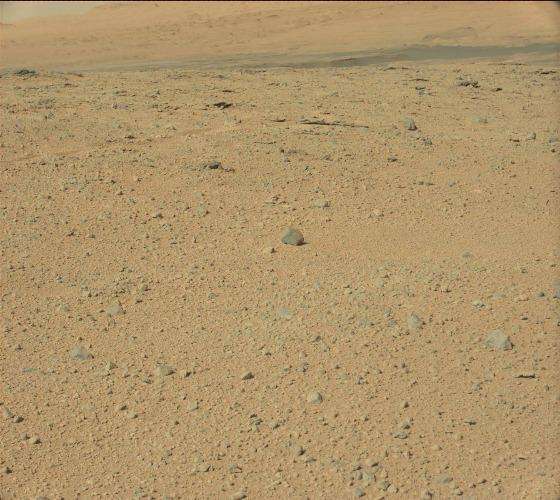
Terrain classes present: Gravel / Sand / Soil, Rock, Sky / Distant Mountains